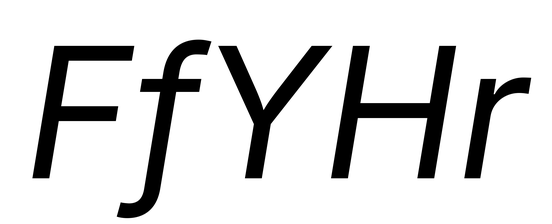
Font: Inter-Italic_Italic